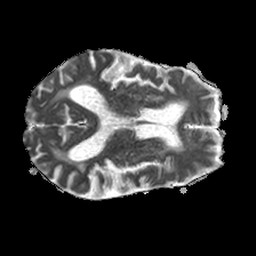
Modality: ADC
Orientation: axial
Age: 77
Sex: male
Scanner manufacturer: philips
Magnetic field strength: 1.5 T
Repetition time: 3.375 s
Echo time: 0.06922 s